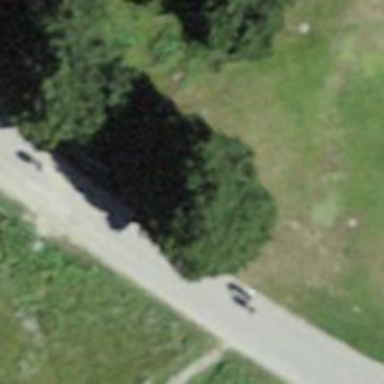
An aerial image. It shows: Bench.